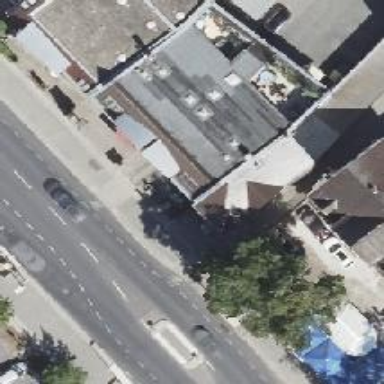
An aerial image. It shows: Beauty shop.